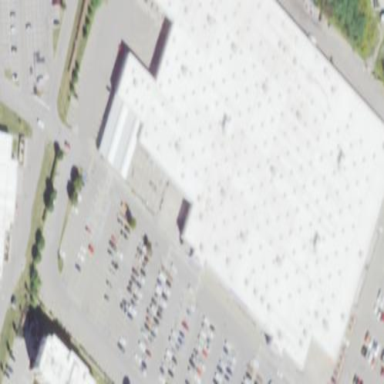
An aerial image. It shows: Retail building housing supermarket.